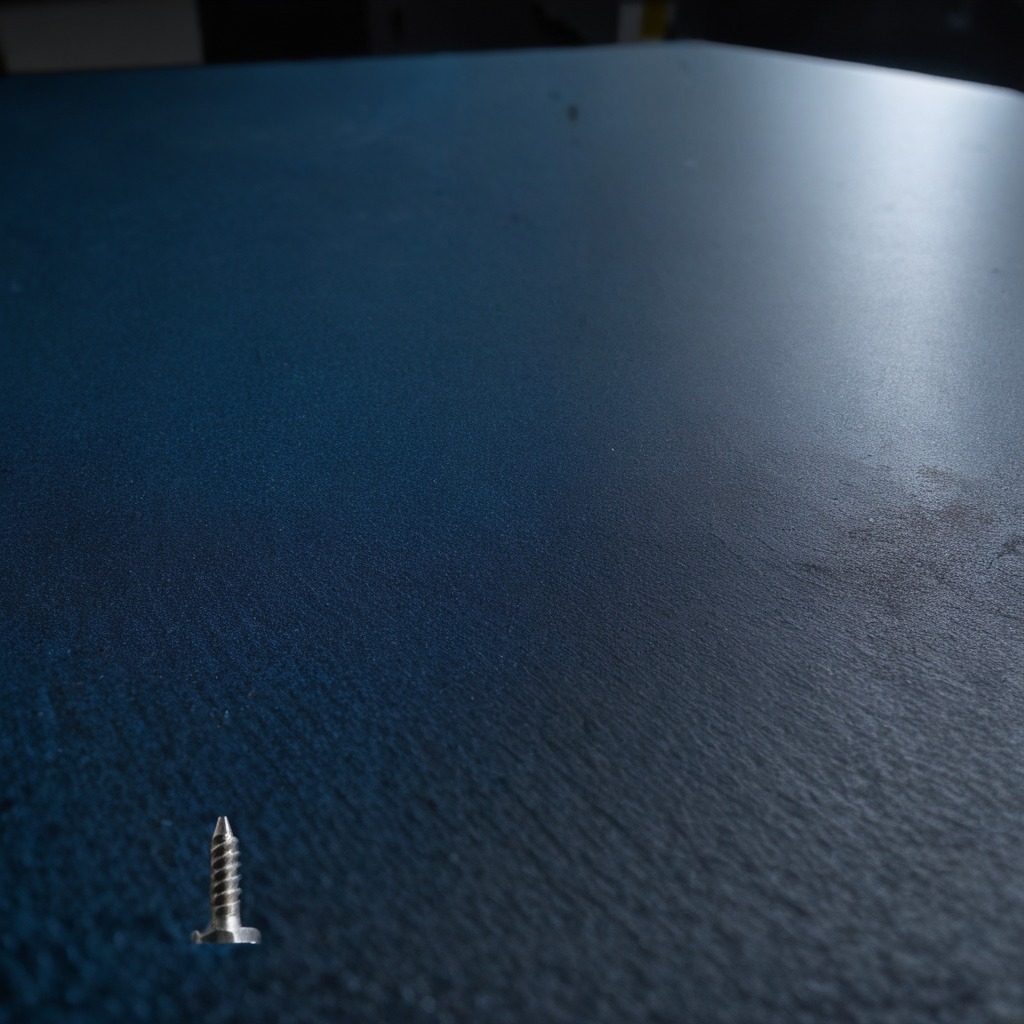
A metal screw lies on the tabletop.